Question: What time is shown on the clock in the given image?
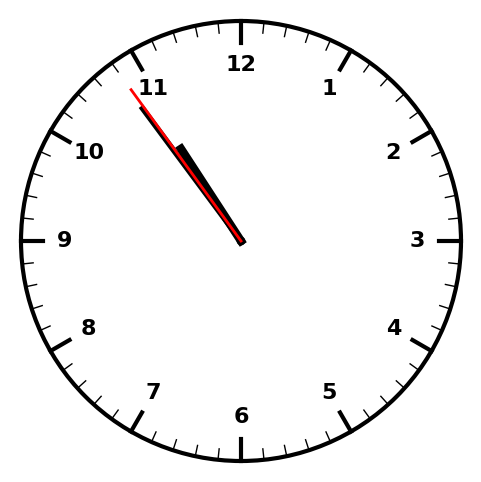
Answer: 10:53:54